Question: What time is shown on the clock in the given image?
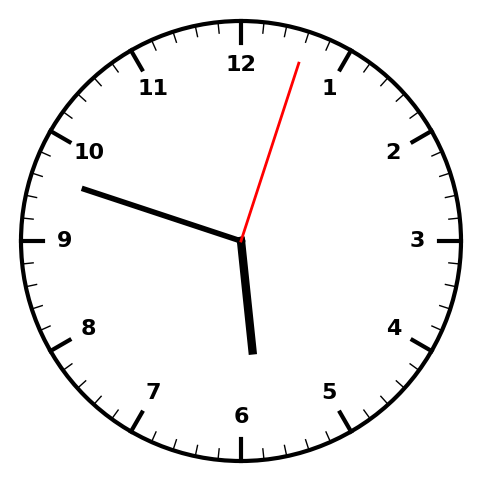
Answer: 05:48:03